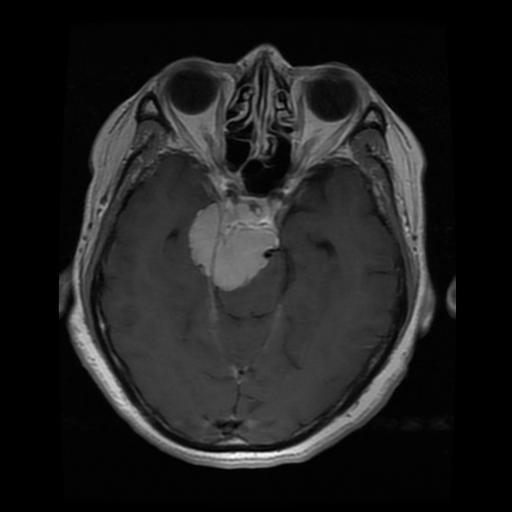
Label: meningioma